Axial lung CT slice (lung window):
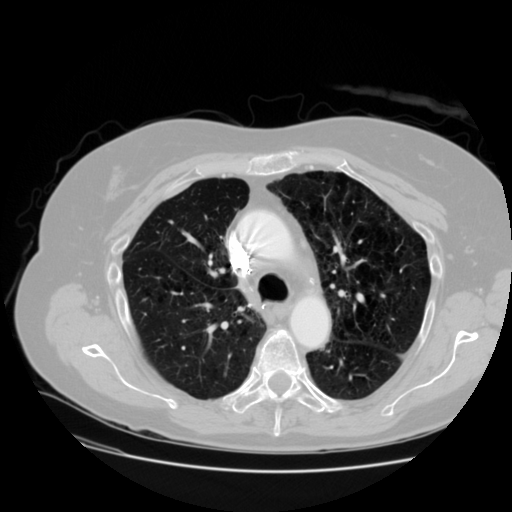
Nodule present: no